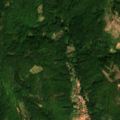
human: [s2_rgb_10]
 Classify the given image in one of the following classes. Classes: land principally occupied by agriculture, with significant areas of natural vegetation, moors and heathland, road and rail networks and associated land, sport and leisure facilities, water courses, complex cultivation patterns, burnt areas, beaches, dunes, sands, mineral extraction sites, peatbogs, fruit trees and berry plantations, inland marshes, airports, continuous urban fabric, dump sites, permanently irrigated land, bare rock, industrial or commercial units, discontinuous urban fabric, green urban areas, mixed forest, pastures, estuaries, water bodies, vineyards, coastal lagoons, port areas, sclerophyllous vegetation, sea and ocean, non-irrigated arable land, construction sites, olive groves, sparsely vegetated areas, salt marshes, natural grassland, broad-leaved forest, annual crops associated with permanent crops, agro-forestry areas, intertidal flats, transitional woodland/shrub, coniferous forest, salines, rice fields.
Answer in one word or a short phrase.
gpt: land principally occupied by agriculture, with significant areas of natural vegetation, broad-leaved forest